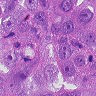
Metastatic tissue present: yes